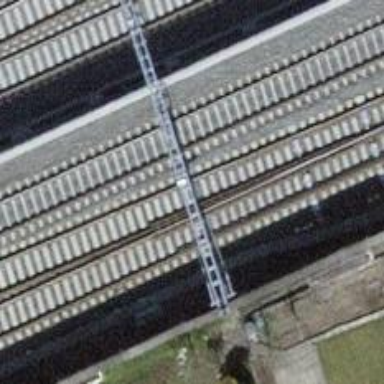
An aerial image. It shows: Single-track railway with electrified contact lines.